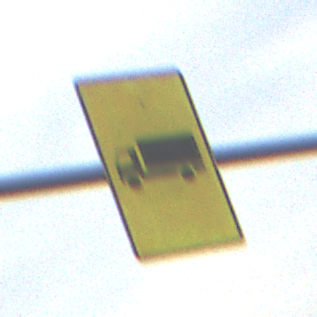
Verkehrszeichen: KFZZulaessigeGesamtmasse3Komma5TOhnePfeilsymbol
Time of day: SunriseSunset
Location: Outdoor (Urban)
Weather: PartlyCloudy
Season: NotSpecified
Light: Natural